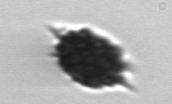
Label: Dictyocha